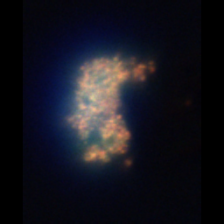
Taxon: Unknown_detritus
Group: Unknown